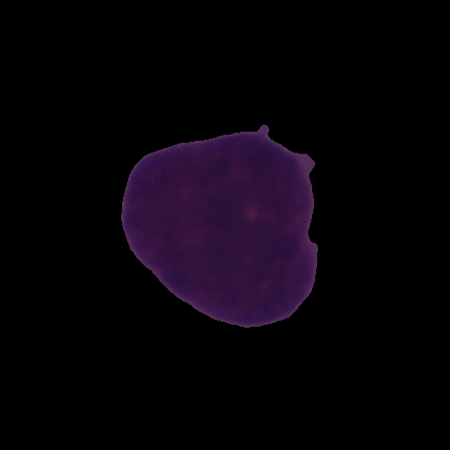
Label: cancer